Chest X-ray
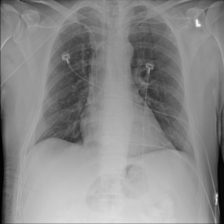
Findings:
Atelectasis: negative
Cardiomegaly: negative
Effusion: negative
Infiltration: negative
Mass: negative
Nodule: negative
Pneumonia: negative
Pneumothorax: negative
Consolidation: negative
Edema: negative
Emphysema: negative
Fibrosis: negative
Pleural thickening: negative
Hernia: negative